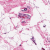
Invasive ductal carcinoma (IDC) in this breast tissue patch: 0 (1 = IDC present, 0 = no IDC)